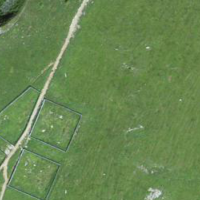
EUNIS habitat code: 23
Species observed at this site:
Traunsteinera globosa